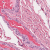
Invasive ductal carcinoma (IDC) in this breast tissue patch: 1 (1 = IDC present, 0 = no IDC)